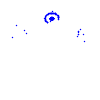
Particle: electron